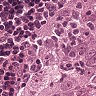
Metastatic tissue present: yes